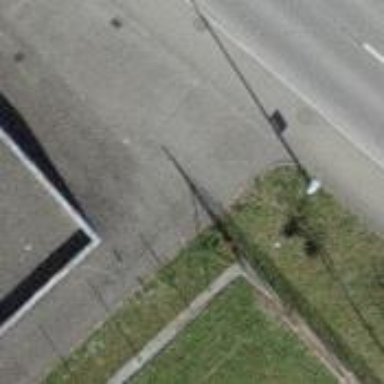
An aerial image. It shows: Bollard barrier.